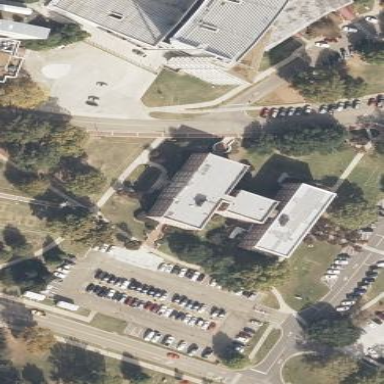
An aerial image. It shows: University building.